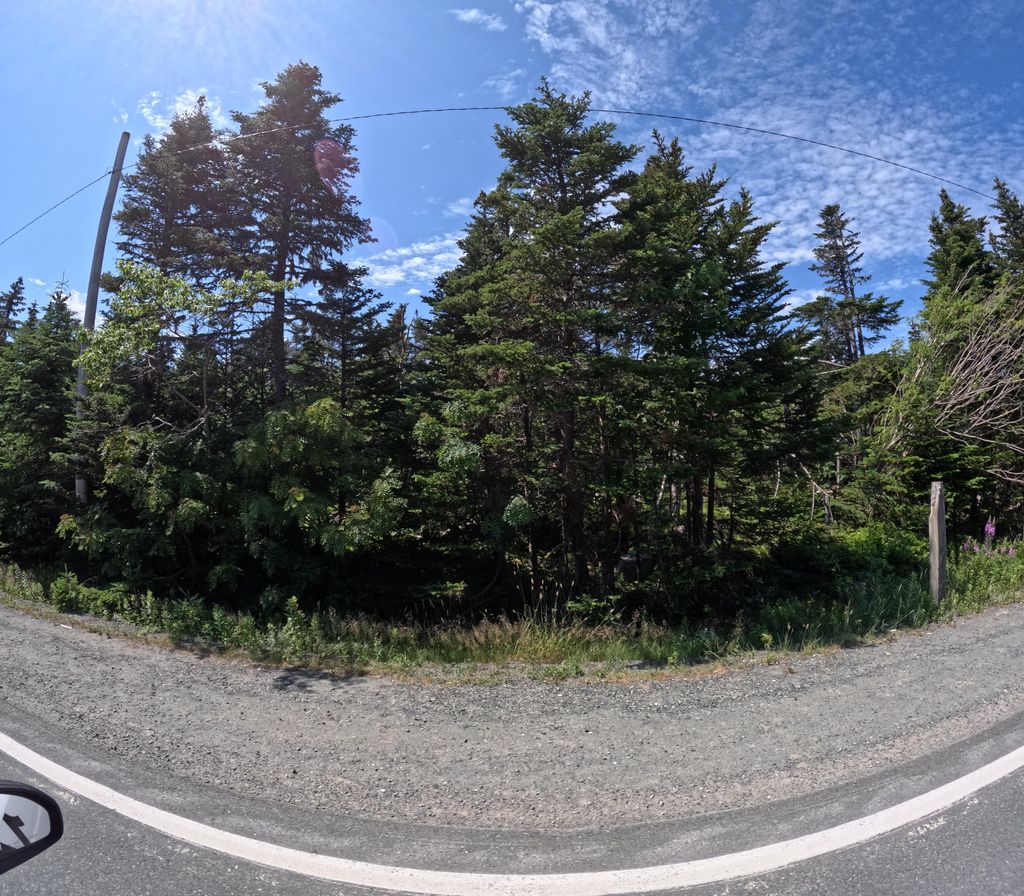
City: st_johns